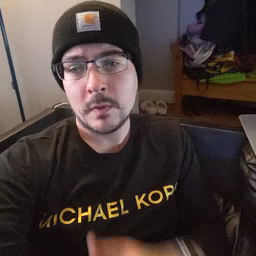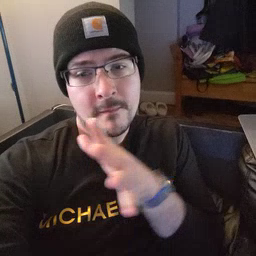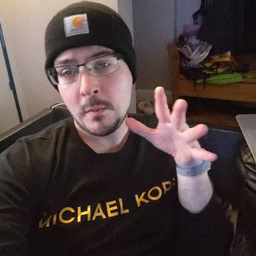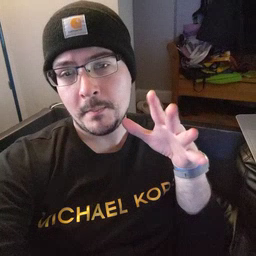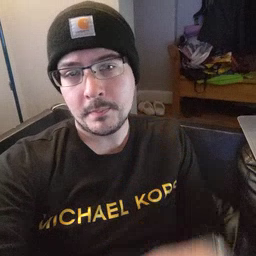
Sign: farm